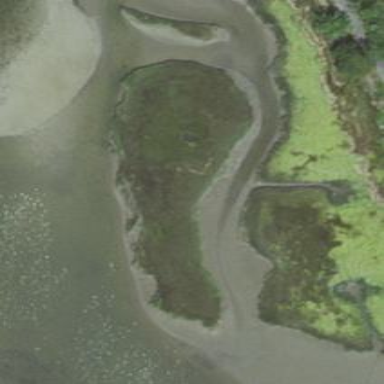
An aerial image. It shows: Saltmarsh wetland.